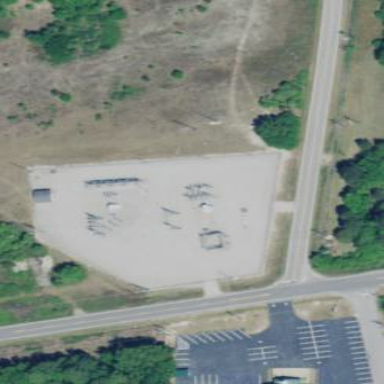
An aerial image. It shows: Distribution substation surrounded by fence.